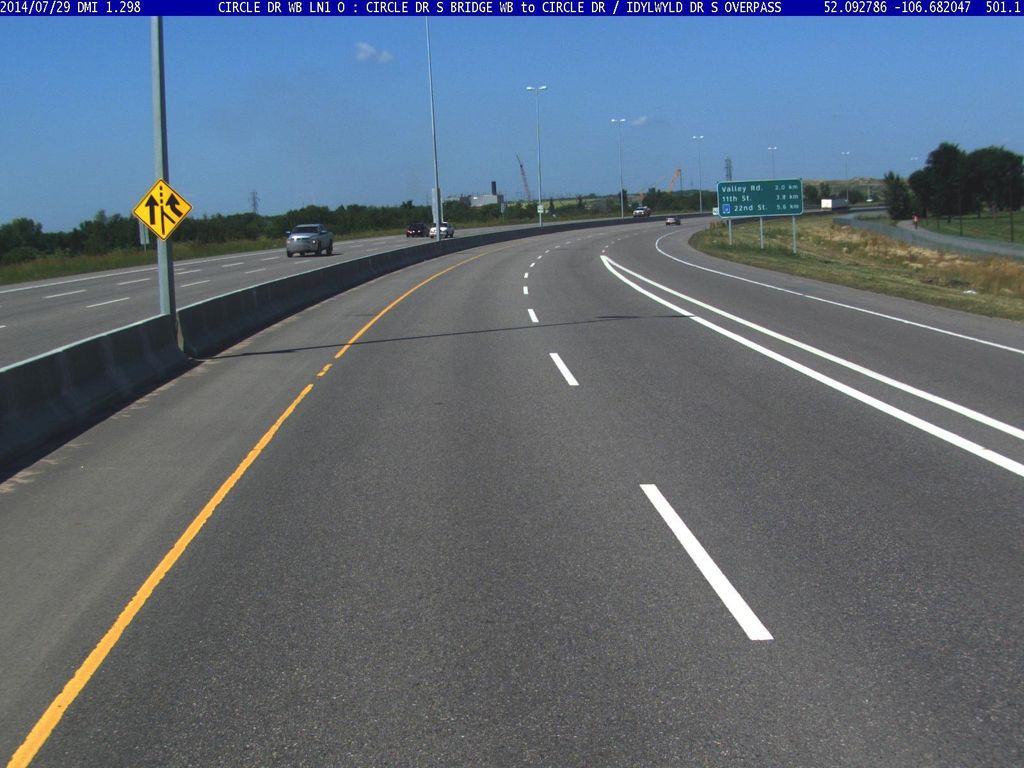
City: saskatoon